Question: Recently, I upgraded my android-SDK to . After that, every project reported errors when Eclipse was opened.
The error of and of says:
> Error: Error parsing
...\sdk\system-imagesndroid-22ndroid-wearrmeabi-v7a\devices.xml
cvc-complex-type.2.4.d: Invalid content was found starting with
element 'd:skin'. No child element is expected at this point
I thought there was something wrong in . So I went to check this file.
What I found was: many lines like the picture below:

But all tags are well-formatted. Then I couldn't understand.
So could somebody explain this to me?
What's wrong with my or my ?
What happened when I was updating SDK?
Any tips will be appreciated. Thanks in advance.
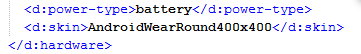
Answer: I had the same error message:
> Error: Error Parsing
C:\Android\sdk\system-imagesndroid-22ndroid-wearrmeabi-v7a\devices.xml
Invalid content was found starting with element 'd:Skin'. No child
element is expected at this point.
There's a problem with the packages of android wear of the API 22, so my solution was deleting this packages: